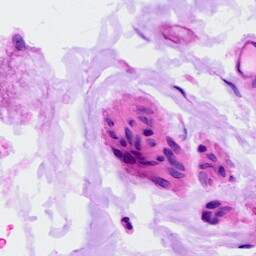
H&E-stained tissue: Ovarian